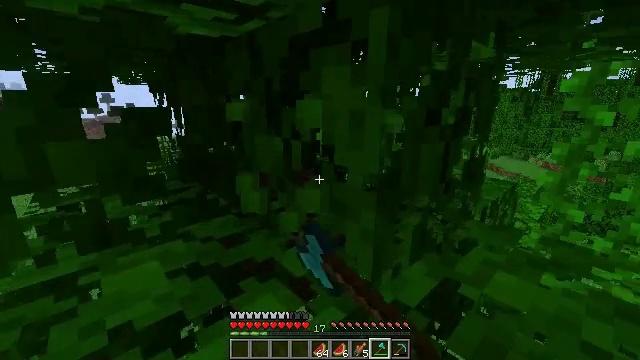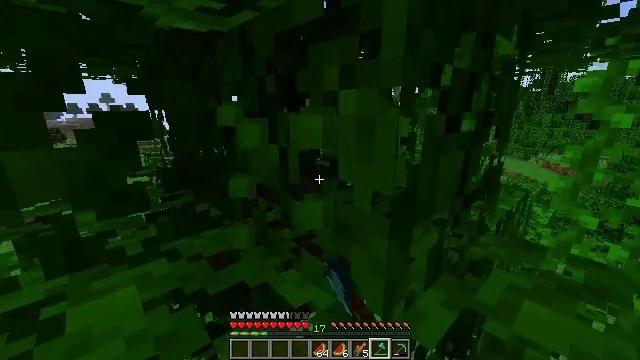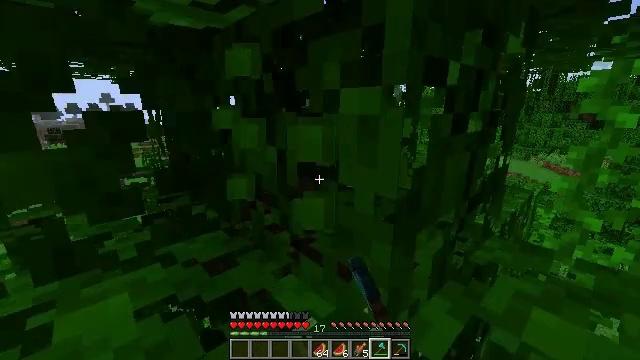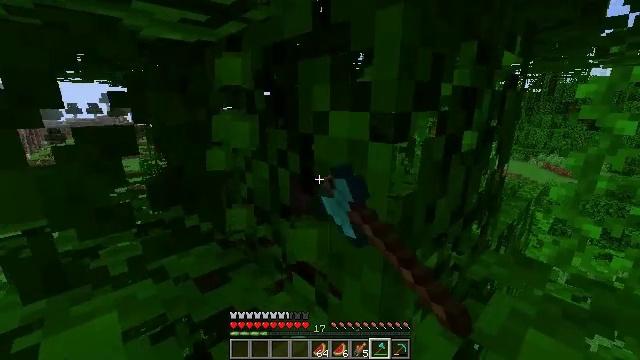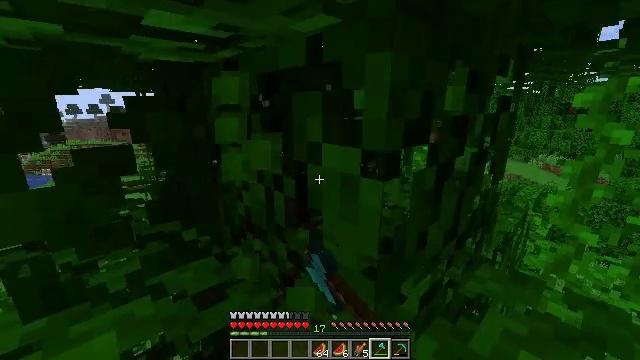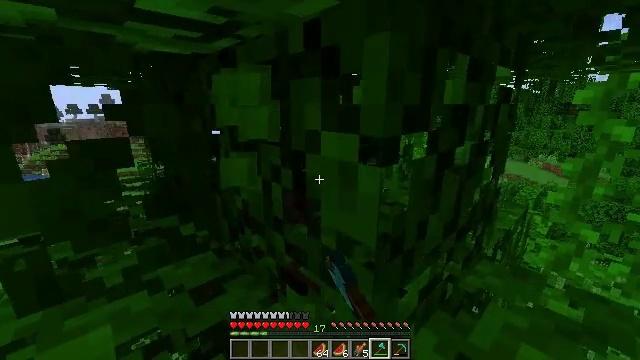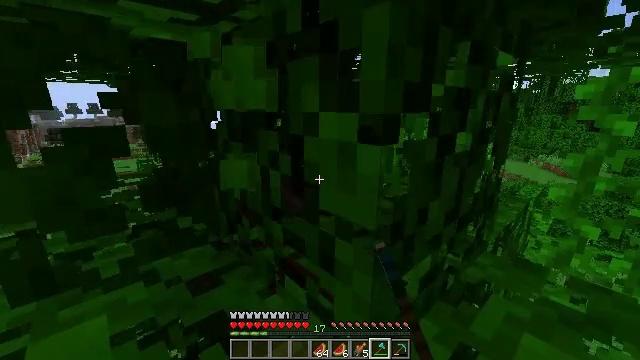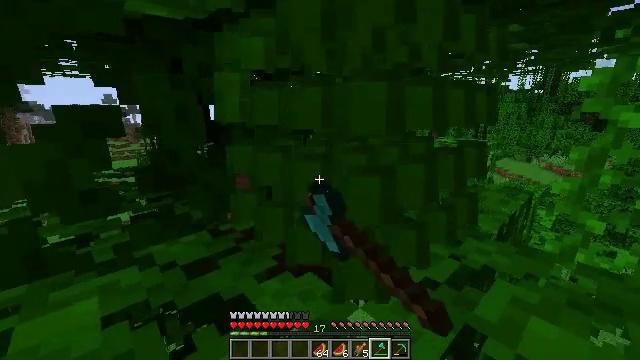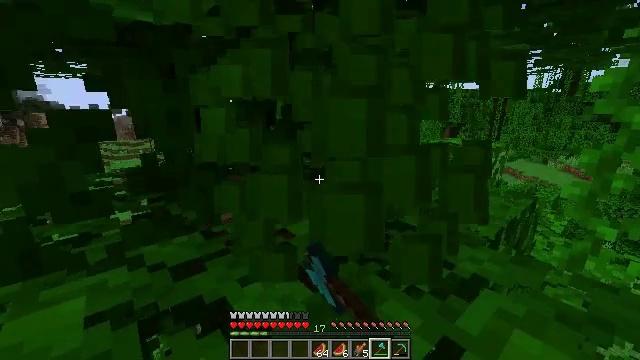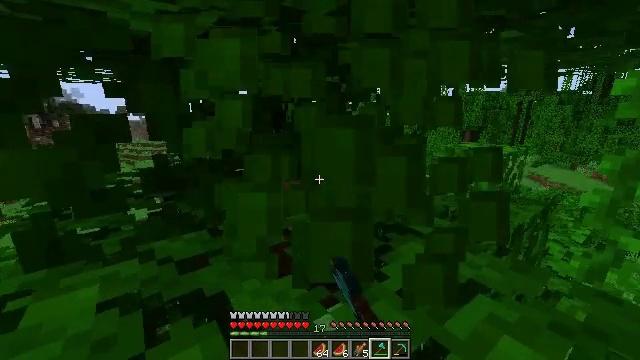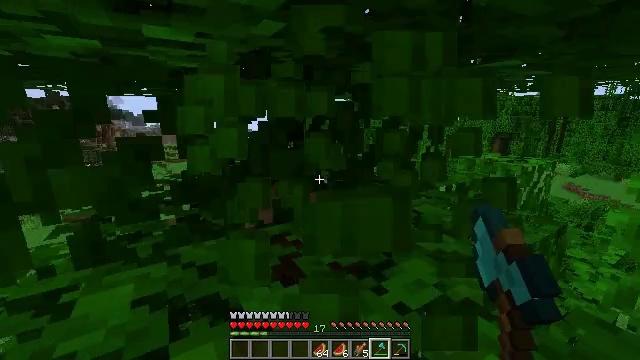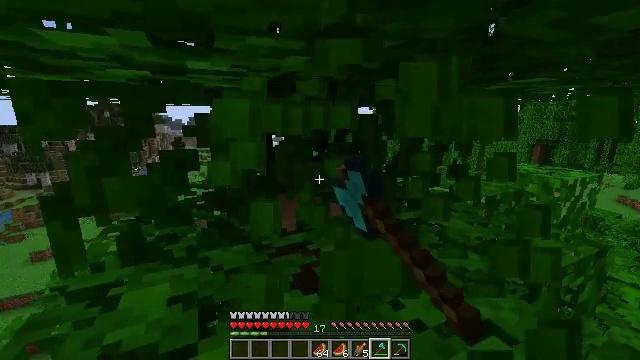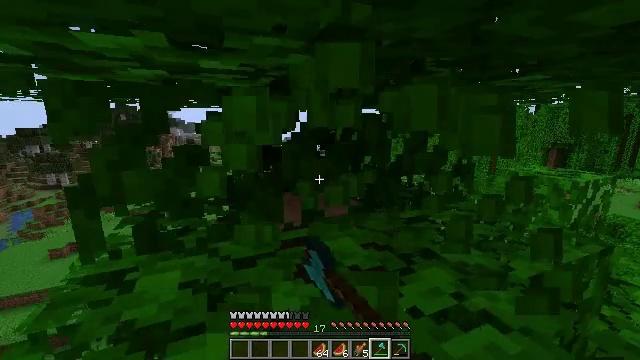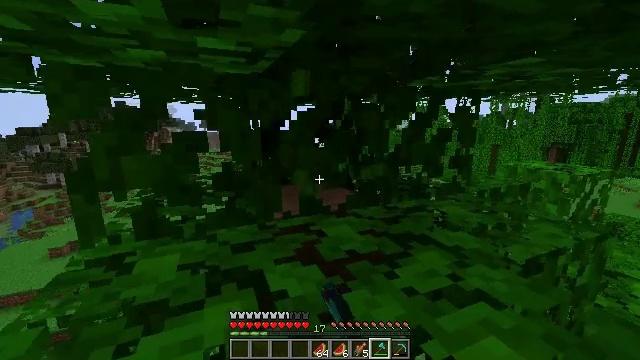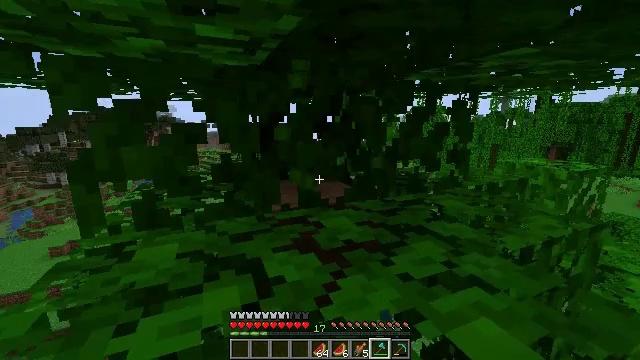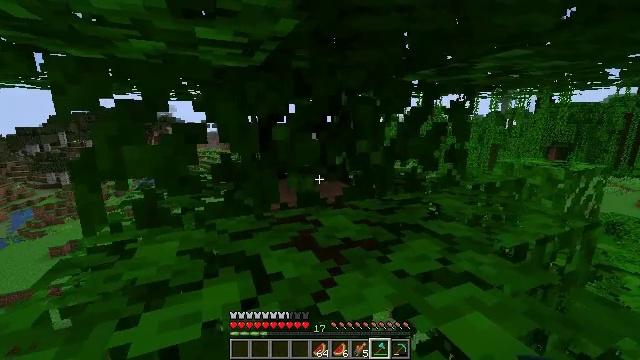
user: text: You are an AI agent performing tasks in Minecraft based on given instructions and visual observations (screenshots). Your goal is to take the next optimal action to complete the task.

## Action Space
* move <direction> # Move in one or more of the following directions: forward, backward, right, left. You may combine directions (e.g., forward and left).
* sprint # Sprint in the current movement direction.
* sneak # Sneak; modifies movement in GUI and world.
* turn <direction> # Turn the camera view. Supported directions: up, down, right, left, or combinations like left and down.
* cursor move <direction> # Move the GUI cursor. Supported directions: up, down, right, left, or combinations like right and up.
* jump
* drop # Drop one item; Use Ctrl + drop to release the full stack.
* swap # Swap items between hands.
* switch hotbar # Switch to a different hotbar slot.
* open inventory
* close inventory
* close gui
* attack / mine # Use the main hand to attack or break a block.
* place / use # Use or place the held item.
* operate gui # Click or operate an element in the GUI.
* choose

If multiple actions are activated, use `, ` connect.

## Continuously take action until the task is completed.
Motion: motion action
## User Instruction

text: Clear the jungle leaves to make way.
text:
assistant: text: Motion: attack / mine
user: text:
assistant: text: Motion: attack / mine
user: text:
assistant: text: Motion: attack / mine
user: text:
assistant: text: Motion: attack / mine
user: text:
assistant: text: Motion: attack / mine
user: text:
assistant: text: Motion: attack / mine
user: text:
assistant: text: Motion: attack / mine
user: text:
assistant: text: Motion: move right, turn left, attack / mine
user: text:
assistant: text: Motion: move right, turn left, attack / mine
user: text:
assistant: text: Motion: move right, turn left and up, attack / mine
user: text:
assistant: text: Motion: turn left and up, attack / mine
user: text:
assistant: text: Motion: turn left, attack / mine
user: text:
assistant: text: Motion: attack / mine
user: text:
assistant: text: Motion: attack / mine
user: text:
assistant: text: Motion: attack / mine
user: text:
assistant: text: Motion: attack / mine
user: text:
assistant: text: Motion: attack / mine
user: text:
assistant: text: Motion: attack / mine
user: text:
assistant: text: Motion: attack / mine
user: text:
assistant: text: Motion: attack / mine
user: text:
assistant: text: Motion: attack / mine
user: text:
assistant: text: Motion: attack / mine
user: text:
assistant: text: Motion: turn up, attack / mine
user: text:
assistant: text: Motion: attack / mine
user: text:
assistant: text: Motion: attack / mine
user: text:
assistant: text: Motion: attack / mine
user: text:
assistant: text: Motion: attack / mine
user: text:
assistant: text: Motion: attack / mine
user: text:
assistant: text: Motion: attack / mine
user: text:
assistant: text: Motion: attack / mine